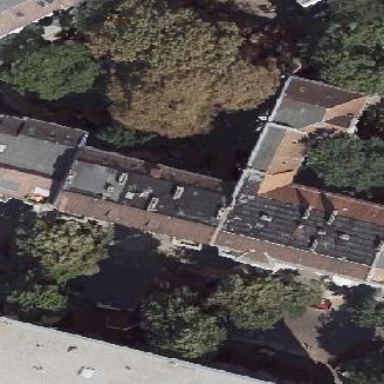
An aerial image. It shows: Building consisting of apartments with double saltbox roof shape.